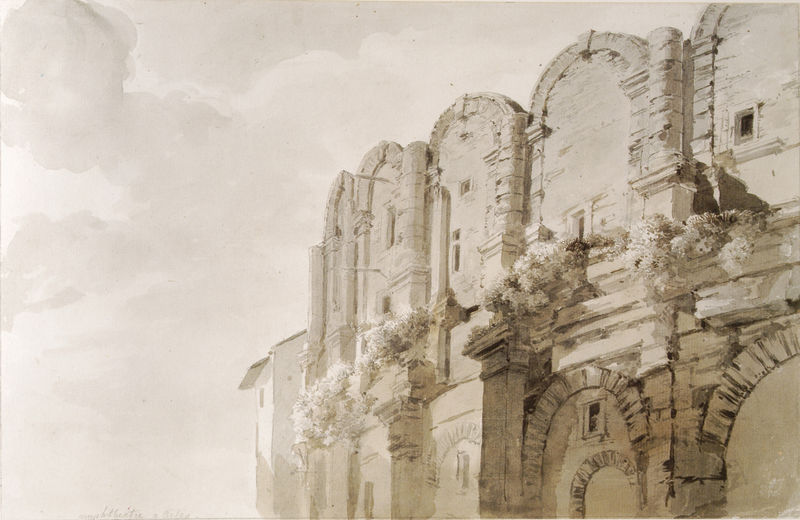
Titel: Blick auf die Außenmauer des Amphitheaters in Arles
Künstler: Johann Georg von Dillis
Standort: München
Institution: Staatliche Graphische Sammlung
Schlagwörter: feder, himmel, schatten, weiß, wolken, aquarell, stadt, blumen, braun, fenster, grau, licht, skizze, säule, säulen, zeichnung, dach, gebäude, haus, alt, architektur, stein, steine, bild, signatur, gräser, häuser, natur, brücke, busch, büsche, gebüsch, sonne, sträucher, aufführung, pflanze, pflanzen, theater, rund, balkon, bogen, fassade, fassaden, italien, studie, mauer, monochrom, backstein, farblos, pilaster, sepia, rundbogen, detail, tor, arena, balkone, bögen, verfall, hell dunkel, laviert, tusche, arkade, ruine, antike, heiss, mauerwerk, abbruch, seite, ruinen, entwurf, sonnig, architrav, arkaden, kapitelle, pantheon, rom, bewachsen, schlusssteine, antik, rundbögen, griechenland, stadtmauer, spiele, aquädukt, lavierung, verfallen, römisch, kapitel, triumphbogen, bewuchs, aufriss, bauplan, tuschfeder, tonnengewölbe, wölbung, romanisch, superposition, cäsar, serlio, südlich, amphitheater, gladiator, kolosseum, verona, bewohnt, bruch, runie, gesime, colosseum, kämpfe, colloseum, römisches theater, stadtmauern, capitol, ausscnitt, ruin, lucca, italöien, lavierte tusche, mailland, rundtheater, vergessen, altes bauwerk, ruibne, srkaden, amphie theater, sonnenstreahen